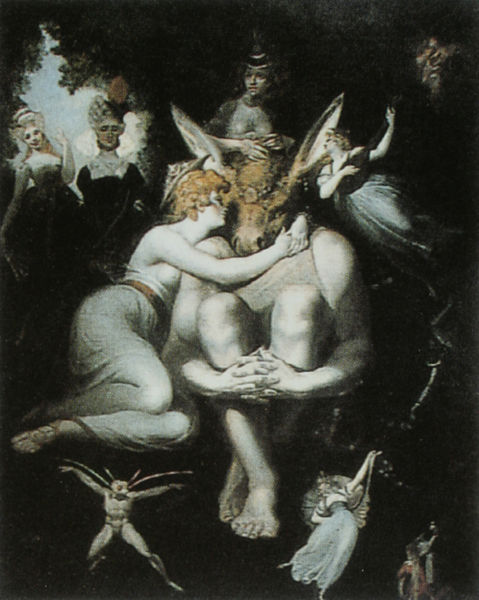
Titel: Titanias Erwachen
Künstler: Johann Heinrich Füßli
Standort: Zürich
Institution: Kunsthaus
Schlagwörter: akt, baum, blau, blätter, dunkel, felsen, flügel, fuß, gemälde, gruppe, himmel, kopf, laub, mann, nackt, schatten, weiß, wolken, bäume, frauen, gelb, grün, menschen, mädchen, ocker, sitzen, äste, brust, busen, damen, finger, frau, grau, hell, hut, hüte, kleid, kleider, licht, männer, nacht, nase, ohr, schmuck, schwarz, dame, gürtel, tier, tiere, beige, fächer, malerei, rock, symbolismus, tanz, blond, jung, arm, arme, augen, barock, geschichte, halten, inkarnat, kragen, mensch, stein, steine, bild, gesten, hände, öl, natur, busch, büsche, dunkelheit, gewand, gold, haare, sitzend, gitarre, musik, tanzen, theater, frontal, höhle, kontrast, locken, ohren, rokoko, wald, esel, fliegen, engel, ranken, beine, fell, hellblau, perücke, sprung, kopfbedeckung, bein, brüste, kuss, liebe, umarmung, kauern, liegen, düster, ballerina, ballett, zuschauer, fels, kette, hof, füsse, figuren, romantik, könig, gefaltet, muskeln, realistisch, finster, grimmig, muse, metall, brustwarze, erotik, knie, zehen, oberkörper, dekolleté, oberarm, surrealismus, wei, umarmen, antike, maske, zettel, schweben, traum, hocken, sex, kniee, nonne, literatur, flüstern, bläulich, allegorie, dämon, kranz, mythologie, insekten, lüge, verschränkt, öffnung, verführung, grimasse, singen, amulett, sehnsucht, picasso, springen, götter, hölle, teufel, maul, nüstern, fabel, faun, metamorphose, mischwesen, mythos, pan, sage, wesen, märchen, musen, nymphen, vision, fabelwesen, bleich, königin, laute, mandoline, hörner, apoll, gottheit, perücken, stier, elfen, fee, mystik, schwebend, blaß, feen, komisch, tierkopf, oberarme, elfe, elf, dämonen, geister, monster, schneidersitz, zauberei, schwrz, dumm, schmiegen, hockend, sehnen, liebkosung, faune, umschlungen, halbmensch, füssli, blake, bosch, biest, eselsohren, riemensandalen, apelles, phantastisch, sybolismus, shakespeare, angeschmiegt, blaesse, blautonig, bottom, elfenkönigin, esel-mann, eselkopf, eselohren, eselskopf, eselskorf, fantasiegestalten, flstern, fuseli, gouvernante, heinrich füssli, henry fuseli, imountainbike magazin, instrumen, kobolde, körperlich, lange ohren, mittsommernachstraum, mittsommernacht, mittsomnmernachtstraum, mountain-bike magazin, oberon, paradise lost, puck, puk, shackespeare, shakespere, sommernachtstraum, titania, täufel, u,armen, verleumdung, verzaubert, verzauberung, theateraufführung, verliebtheit, psychologisch, höhel, ein sommernachtstraum, hier, verwnadlung, mensch mit tierkopf, frauen bekleidet, teuefel